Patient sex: M
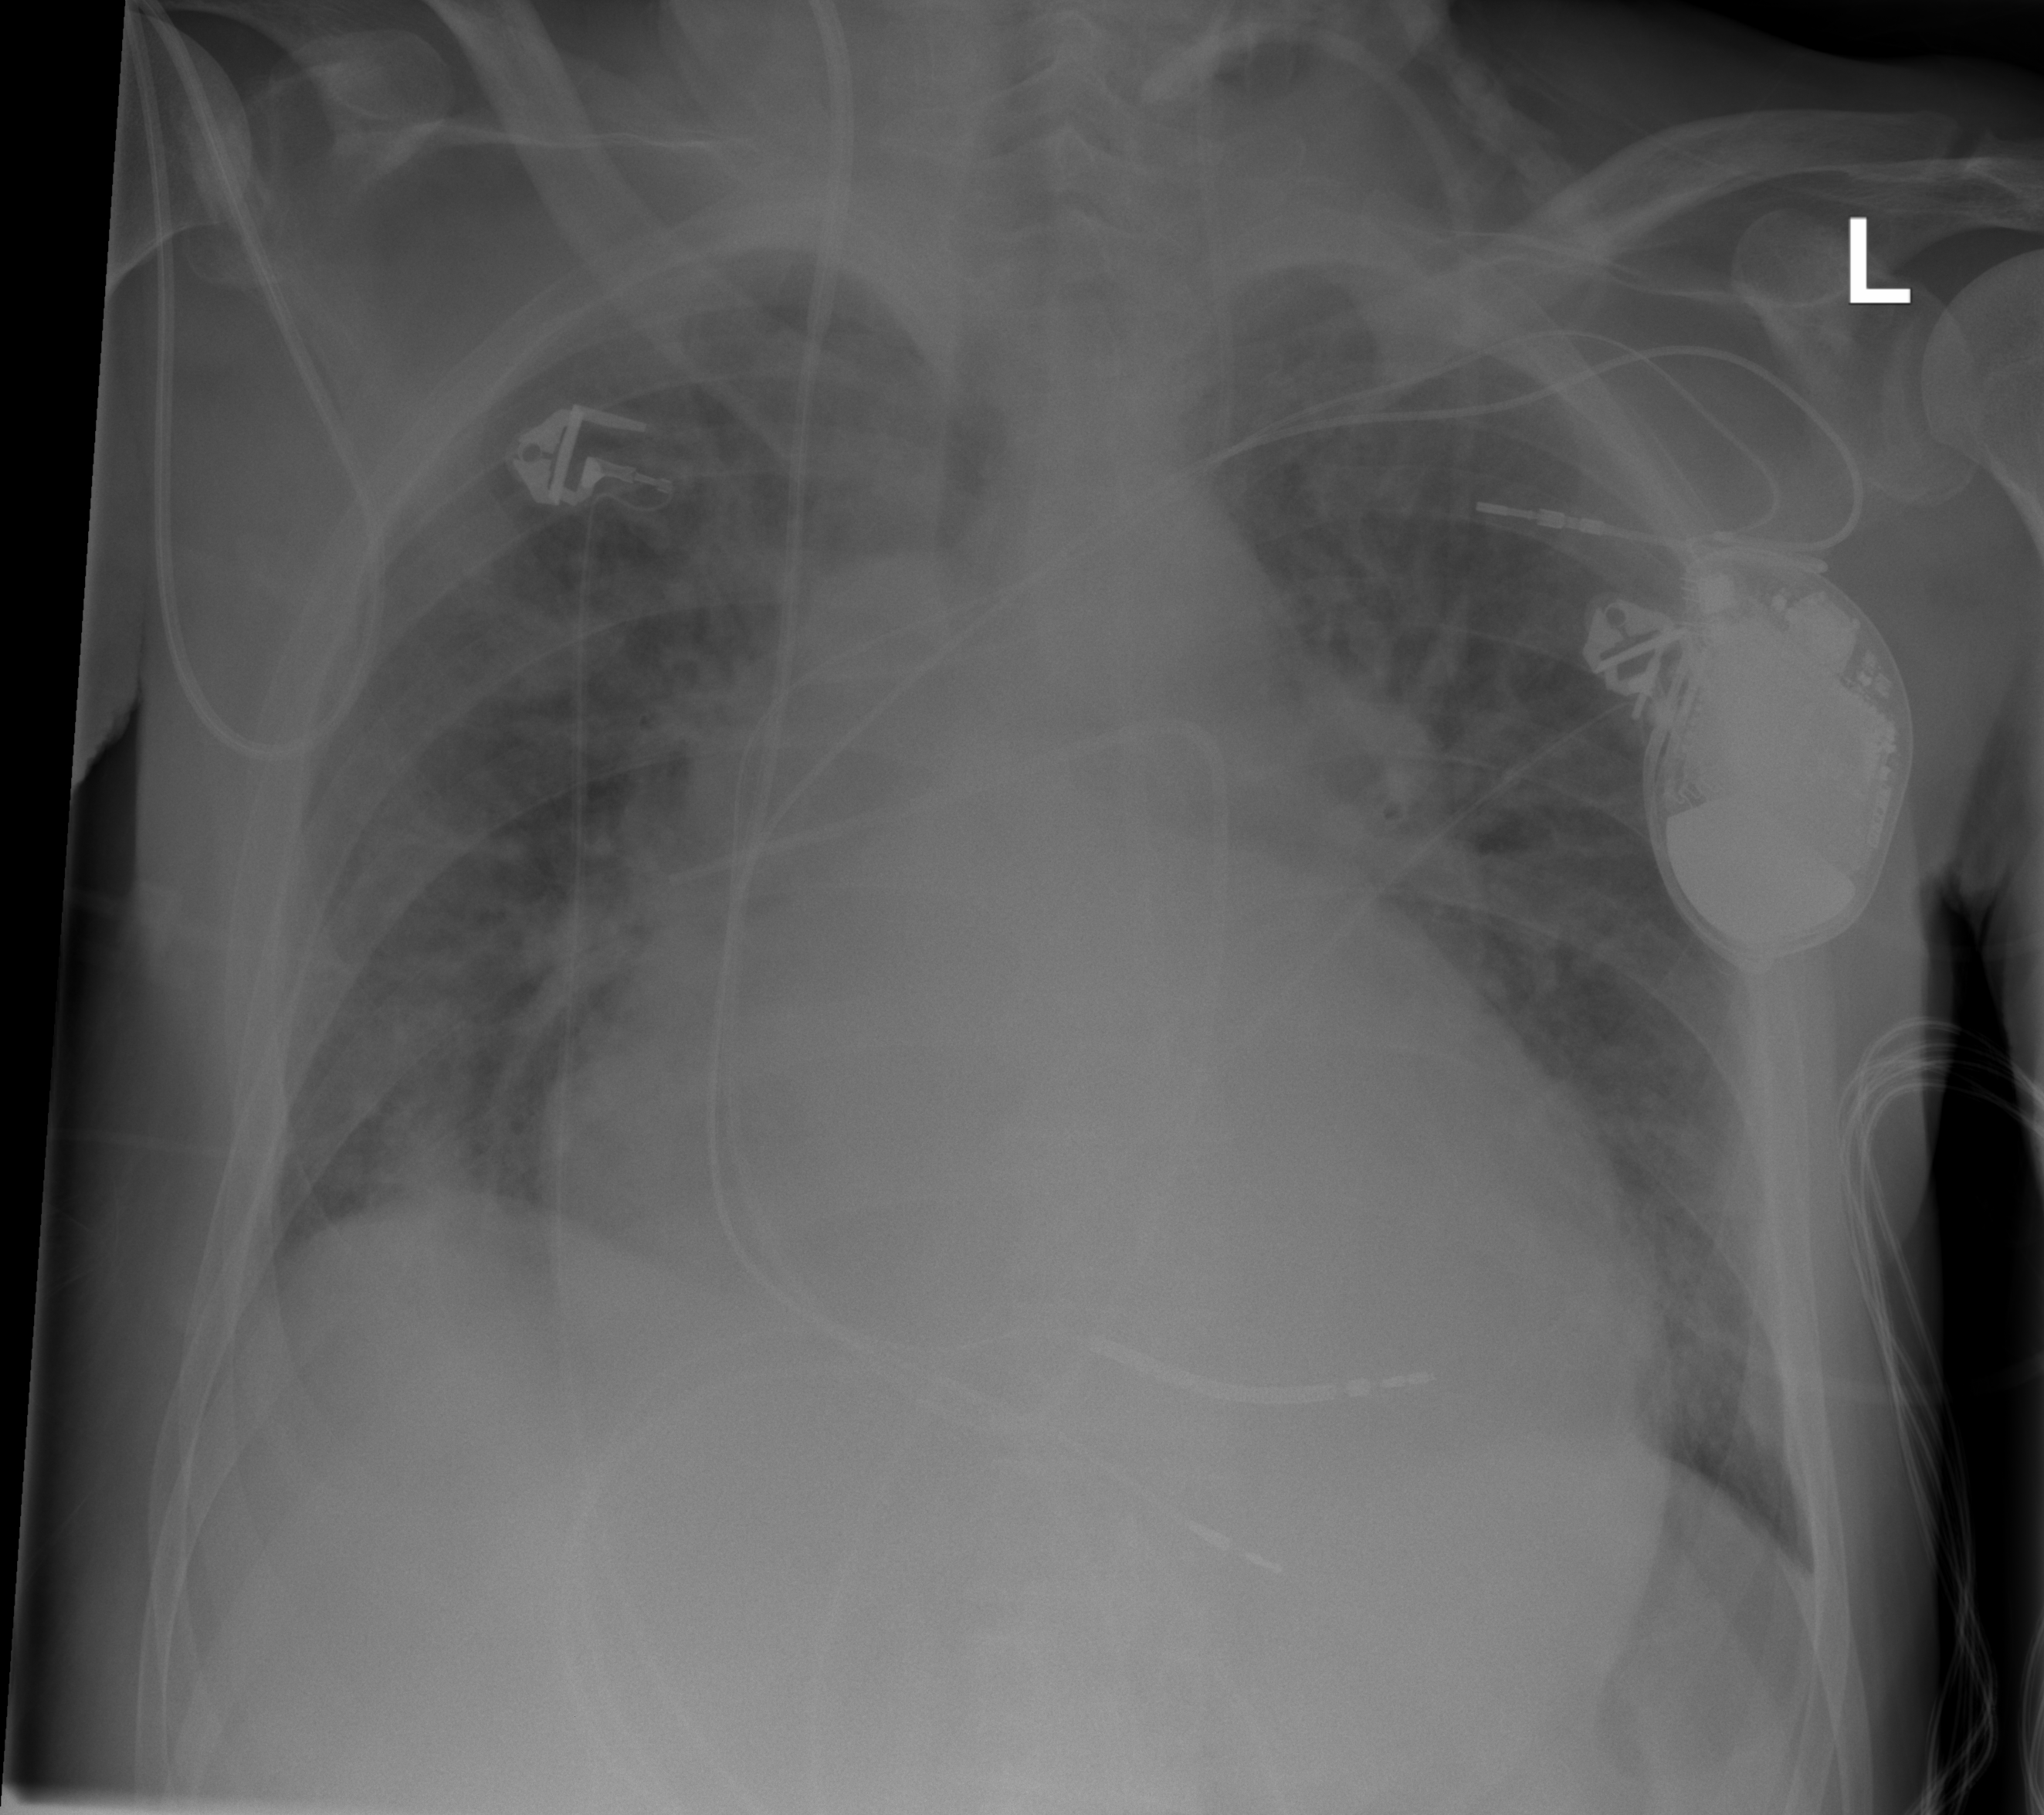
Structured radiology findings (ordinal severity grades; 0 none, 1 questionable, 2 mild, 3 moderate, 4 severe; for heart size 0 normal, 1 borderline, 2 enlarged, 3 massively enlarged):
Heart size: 3
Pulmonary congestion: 3
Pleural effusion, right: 2
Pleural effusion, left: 0
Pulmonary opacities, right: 1
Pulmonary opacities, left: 1
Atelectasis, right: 2
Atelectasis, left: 2